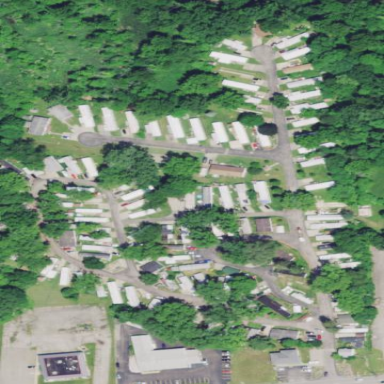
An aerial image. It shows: Residential area known as trailer park.